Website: home-depot
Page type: billing-address
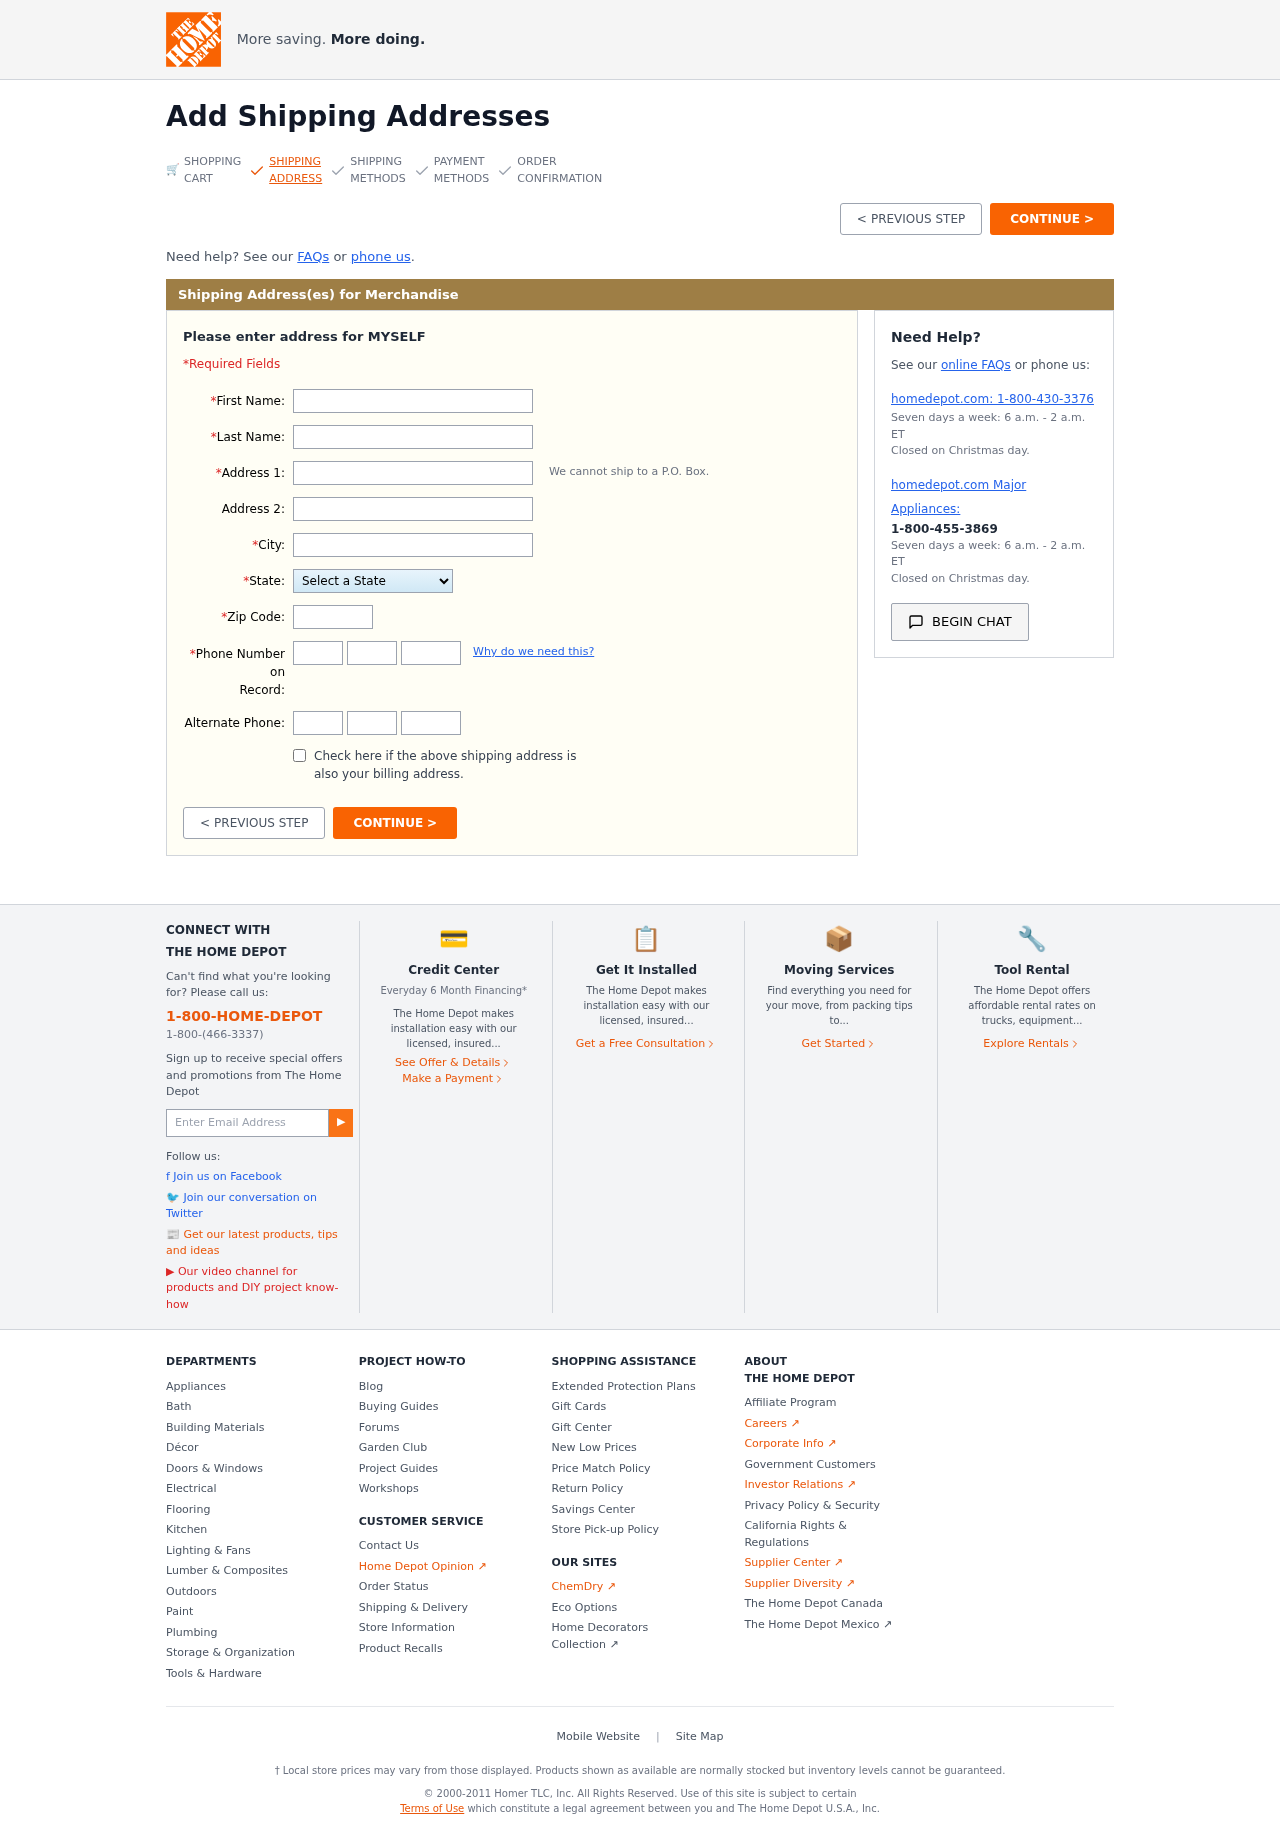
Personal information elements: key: PII_STATE
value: MP
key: PII_FIRSTNAME
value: Joshua
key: PII_LASTNAME
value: Palmer
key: PII_STREET
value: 02789 Hawkins Forge Suite 053
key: PII_CITY
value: South Courtneymouth
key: PII_POSTCODE
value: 83939
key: PII_PHONE_AREA
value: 466
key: PII_PHONE_PREFIX
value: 749
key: PII_PHONE_LINE
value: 8755